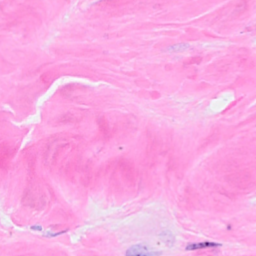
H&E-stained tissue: Breast